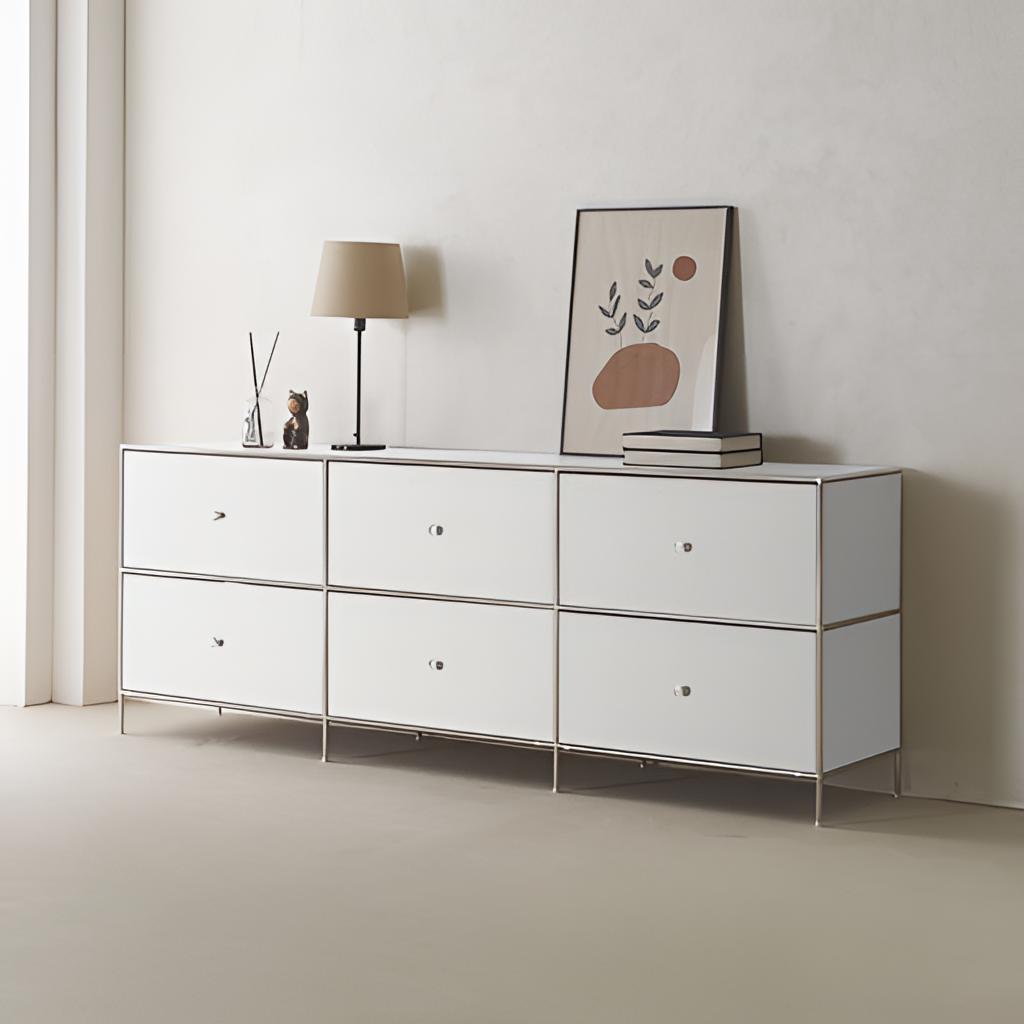
metal sideboard, living room, minimalist, paint wallpaper, with solid pattern, beige tile flooring, with smooth pattern